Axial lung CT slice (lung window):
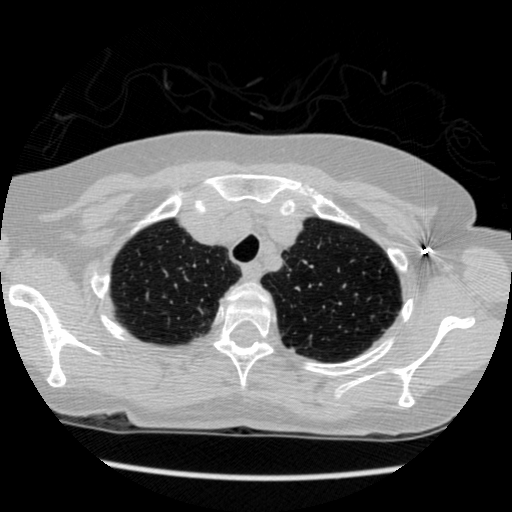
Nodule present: yes
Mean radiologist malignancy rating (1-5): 2.25